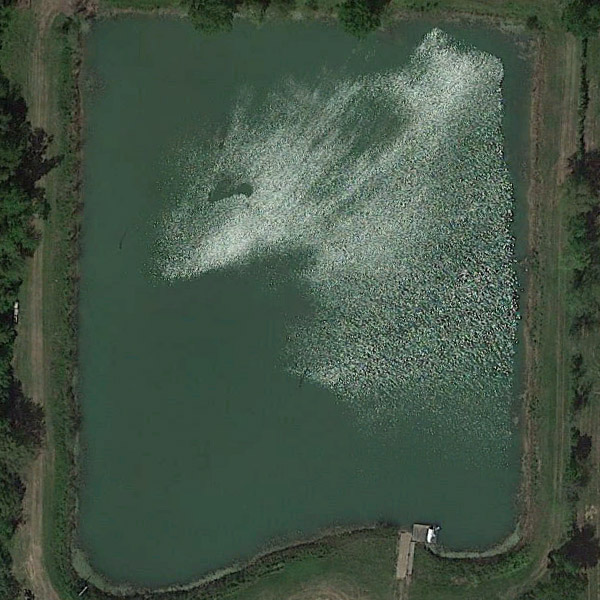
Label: Pond